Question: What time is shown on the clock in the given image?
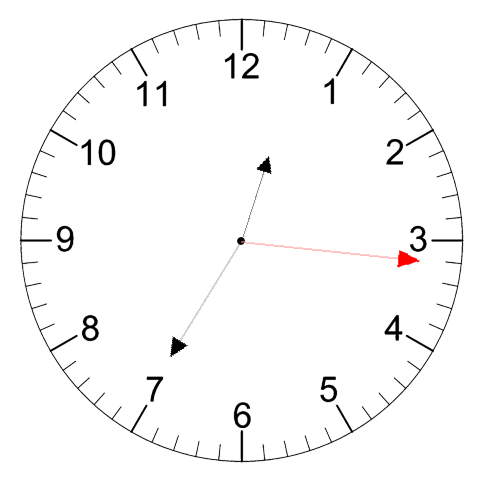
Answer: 12:35:16